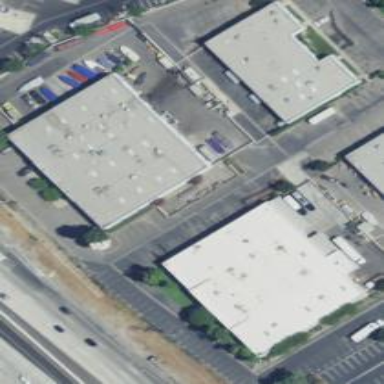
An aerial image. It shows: Warehouse.